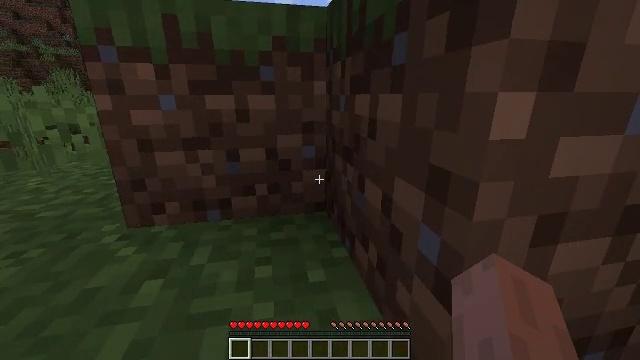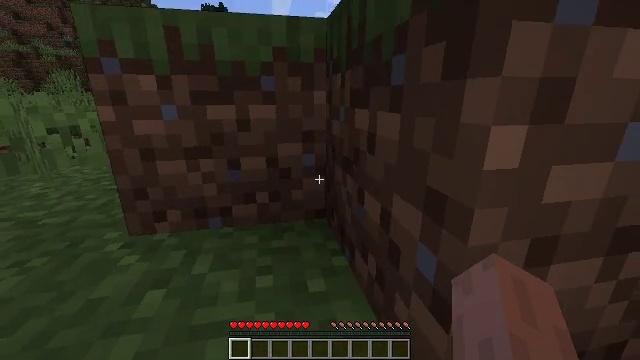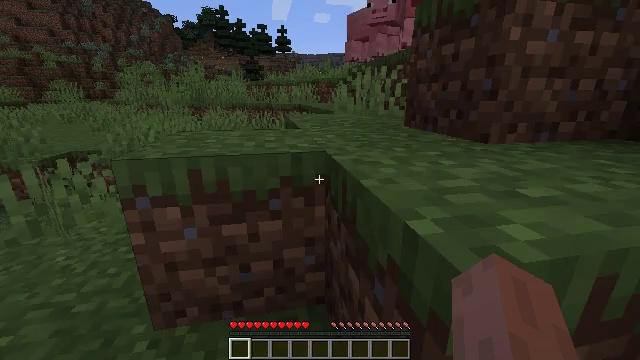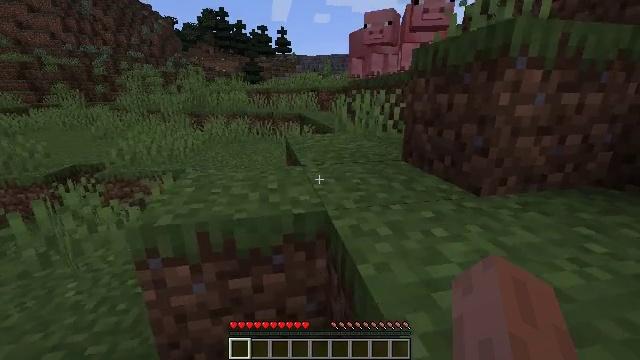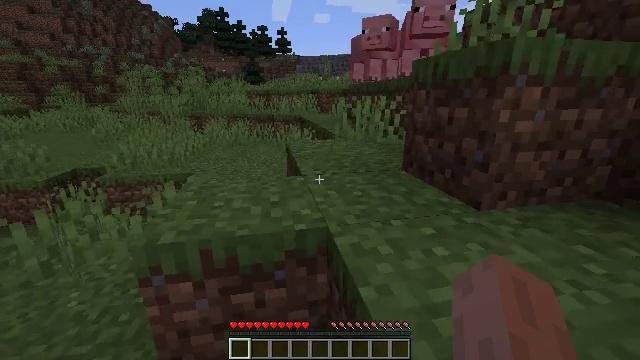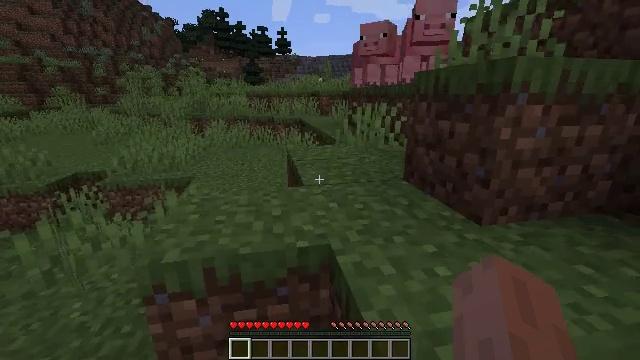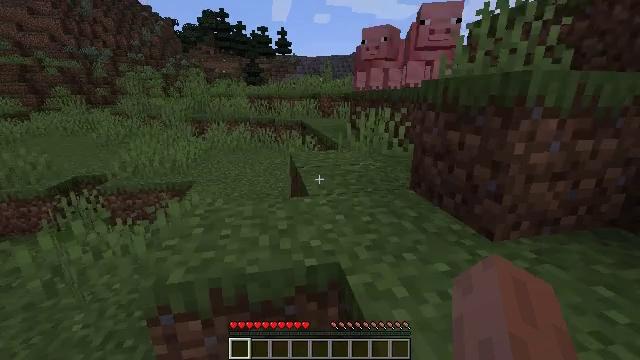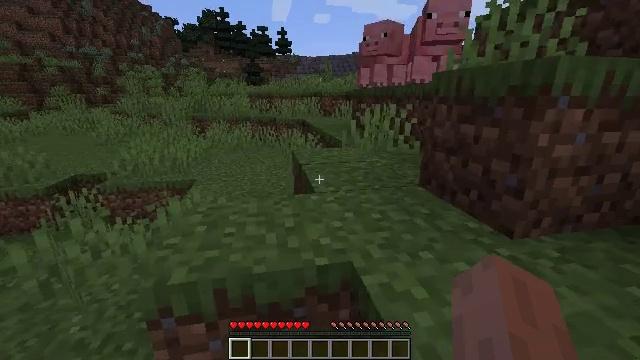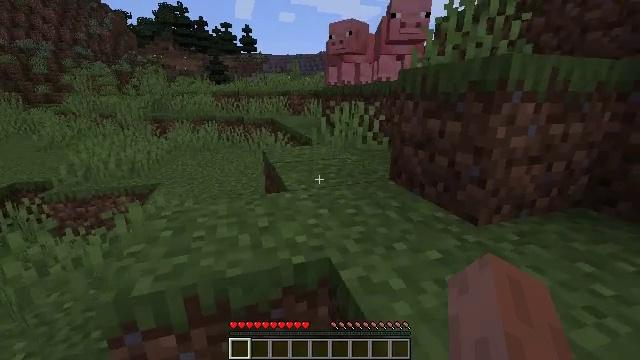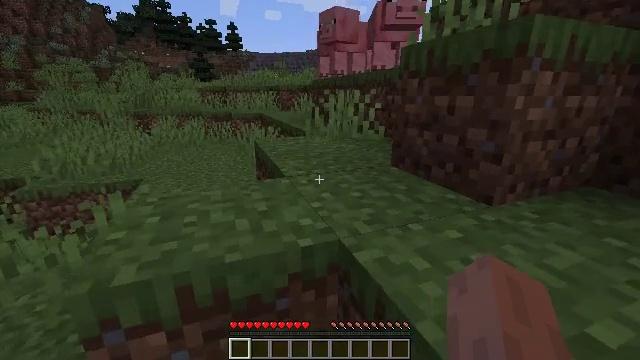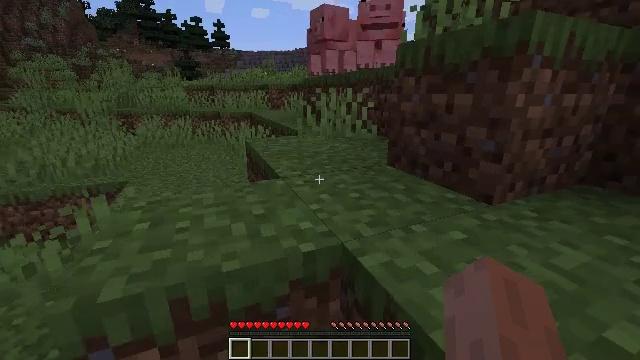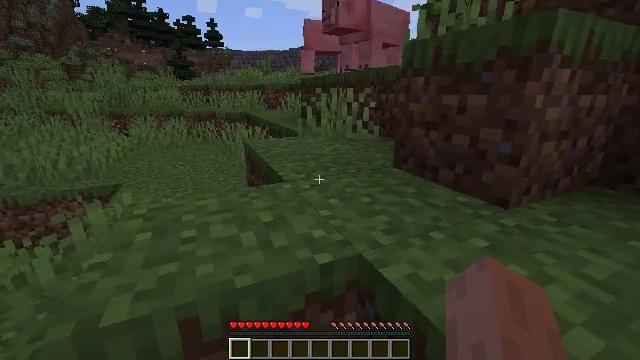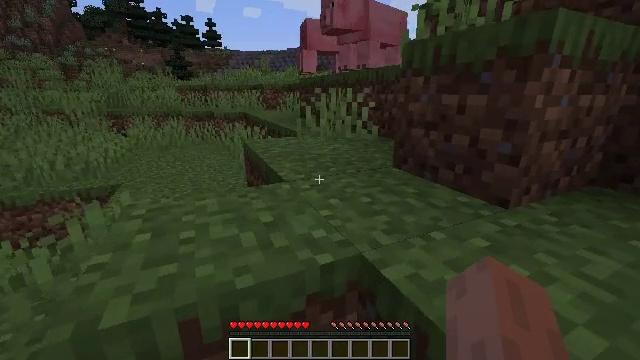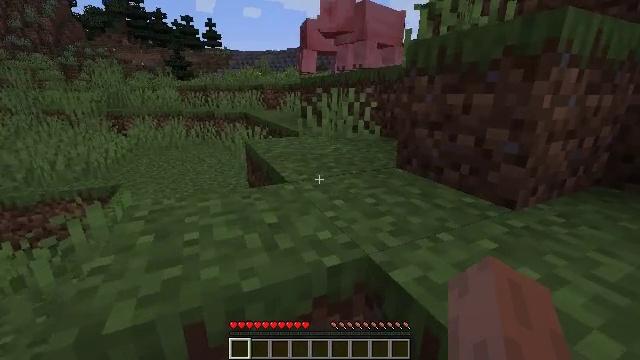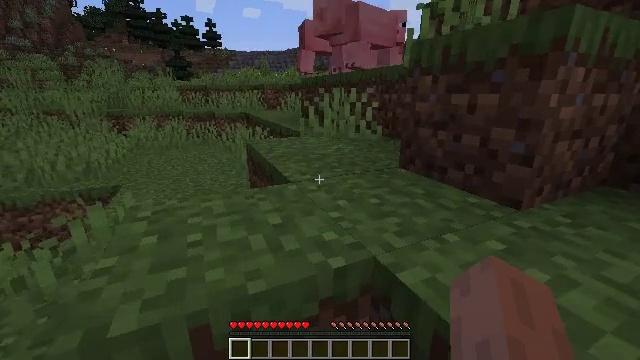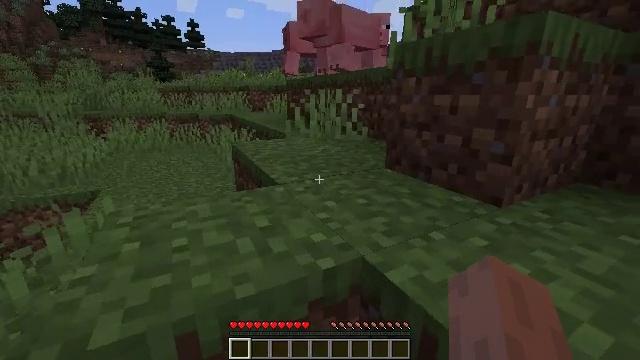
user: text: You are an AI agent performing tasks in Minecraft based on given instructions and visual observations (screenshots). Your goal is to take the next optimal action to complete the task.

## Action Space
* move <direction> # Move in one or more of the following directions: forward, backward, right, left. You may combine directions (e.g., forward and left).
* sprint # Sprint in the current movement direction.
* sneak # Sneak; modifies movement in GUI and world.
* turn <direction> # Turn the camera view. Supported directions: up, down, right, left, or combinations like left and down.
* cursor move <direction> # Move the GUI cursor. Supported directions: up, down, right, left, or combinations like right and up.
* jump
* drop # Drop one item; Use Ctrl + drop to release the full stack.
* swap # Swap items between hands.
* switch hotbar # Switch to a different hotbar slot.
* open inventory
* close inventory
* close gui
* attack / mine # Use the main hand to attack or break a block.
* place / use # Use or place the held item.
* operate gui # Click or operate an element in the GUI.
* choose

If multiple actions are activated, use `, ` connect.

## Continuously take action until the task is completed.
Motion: motion action
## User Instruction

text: Harvest the peony for decoration.
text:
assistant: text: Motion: move forward, attack / mine, jump
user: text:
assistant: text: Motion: move forward, attack / mine, jump
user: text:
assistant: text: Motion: move forward, attack / mine, jump
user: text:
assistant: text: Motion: move forward and move left, attack / mine, jump
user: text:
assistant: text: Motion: move forward and move left, attack / mine, jump
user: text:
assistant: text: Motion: move forward and move left, attack / mine, jump
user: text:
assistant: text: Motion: move forward and move left, attack / mine
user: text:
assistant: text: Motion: move forward and move left, turn right, attack / mine
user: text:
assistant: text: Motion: move forward and move left, turn right, attack / mine
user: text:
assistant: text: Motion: turn right, attack / mine
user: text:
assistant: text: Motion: turn right, attack / mine
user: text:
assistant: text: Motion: attack / mine
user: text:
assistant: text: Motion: attack / mine
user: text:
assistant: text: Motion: attack / mine
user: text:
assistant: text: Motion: turn right, attack / mine
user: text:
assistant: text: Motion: turn right and up, attack / mine
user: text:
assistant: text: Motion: turn right, attack / mine
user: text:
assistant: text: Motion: turn right, attack / mine
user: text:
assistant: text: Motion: turn right, attack / mine
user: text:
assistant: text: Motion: turn right, attack / mine
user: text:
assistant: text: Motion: turn right, attack / mine
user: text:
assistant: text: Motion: turn right, attack / mine
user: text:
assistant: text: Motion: turn right, attack / mine
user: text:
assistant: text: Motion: turn right, attack / mine
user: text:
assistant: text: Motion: turn right and up, attack / mine
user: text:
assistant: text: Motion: turn right and up, attack / mine
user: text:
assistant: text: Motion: turn right and up, attack / mine
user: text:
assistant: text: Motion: move forward, attack / mine, jump
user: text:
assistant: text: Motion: move forward, attack / mine, jump
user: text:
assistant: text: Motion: move forward, attack / mine, jump